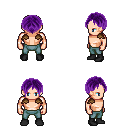
a pixel art fantasy rpg character, male body template, human, light skin, leather shoulder armor, teal pants, purple parted hairstyle, black shoes, four views (front, back, left, right), 2x2 character sprite sheet, small pixel art, hard edges, no anti-aliasing